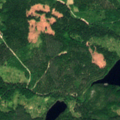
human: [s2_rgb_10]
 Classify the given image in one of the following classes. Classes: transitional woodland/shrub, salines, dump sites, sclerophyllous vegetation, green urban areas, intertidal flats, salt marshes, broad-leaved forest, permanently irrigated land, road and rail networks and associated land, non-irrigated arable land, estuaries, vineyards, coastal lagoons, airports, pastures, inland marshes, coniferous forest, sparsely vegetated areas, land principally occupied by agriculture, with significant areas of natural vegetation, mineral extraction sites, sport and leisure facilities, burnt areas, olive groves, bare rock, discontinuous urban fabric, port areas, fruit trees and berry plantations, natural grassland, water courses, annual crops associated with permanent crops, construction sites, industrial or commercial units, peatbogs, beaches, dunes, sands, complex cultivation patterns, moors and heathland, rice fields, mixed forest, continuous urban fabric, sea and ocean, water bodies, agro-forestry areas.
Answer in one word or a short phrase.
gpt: coniferous forest, mixed forest, transitional woodland/shrub, water bodies